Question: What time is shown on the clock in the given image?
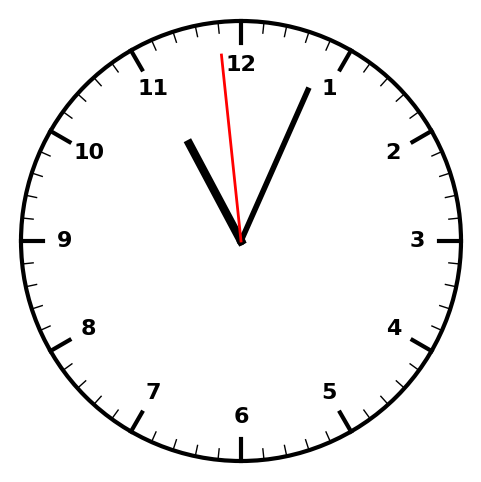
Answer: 11:03:59